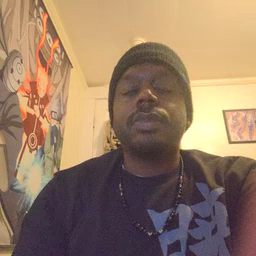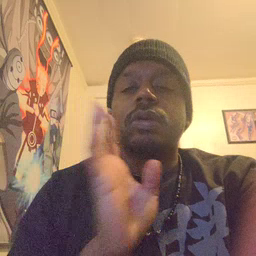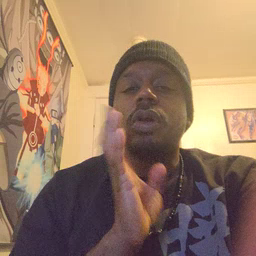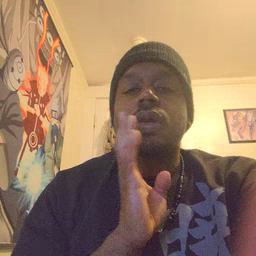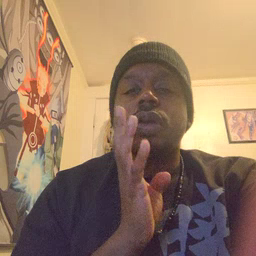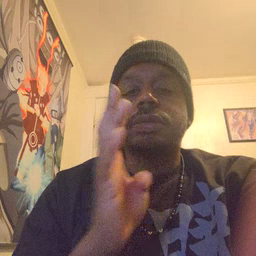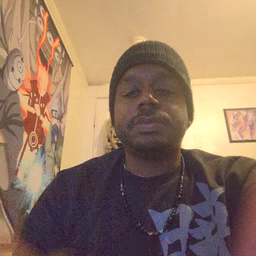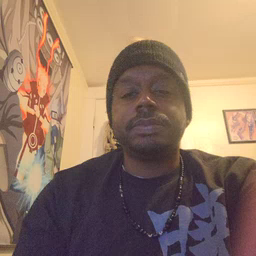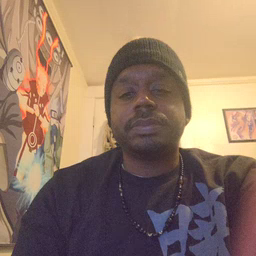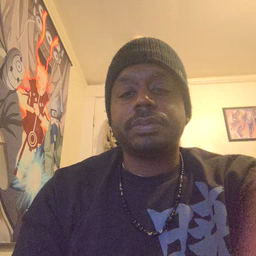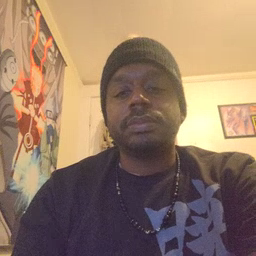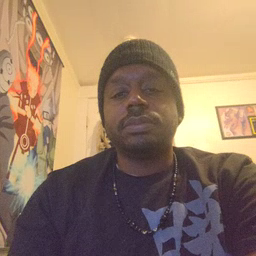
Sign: talk